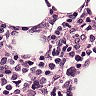
Metastatic tissue present: no